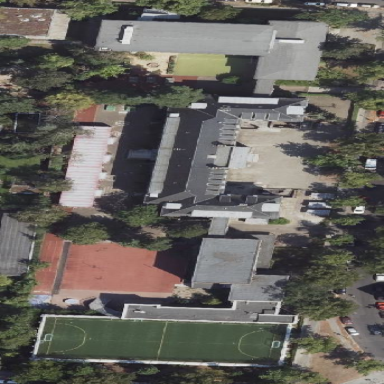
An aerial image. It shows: School.